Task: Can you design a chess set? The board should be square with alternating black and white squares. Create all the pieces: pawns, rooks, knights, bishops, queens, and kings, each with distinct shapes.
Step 869:
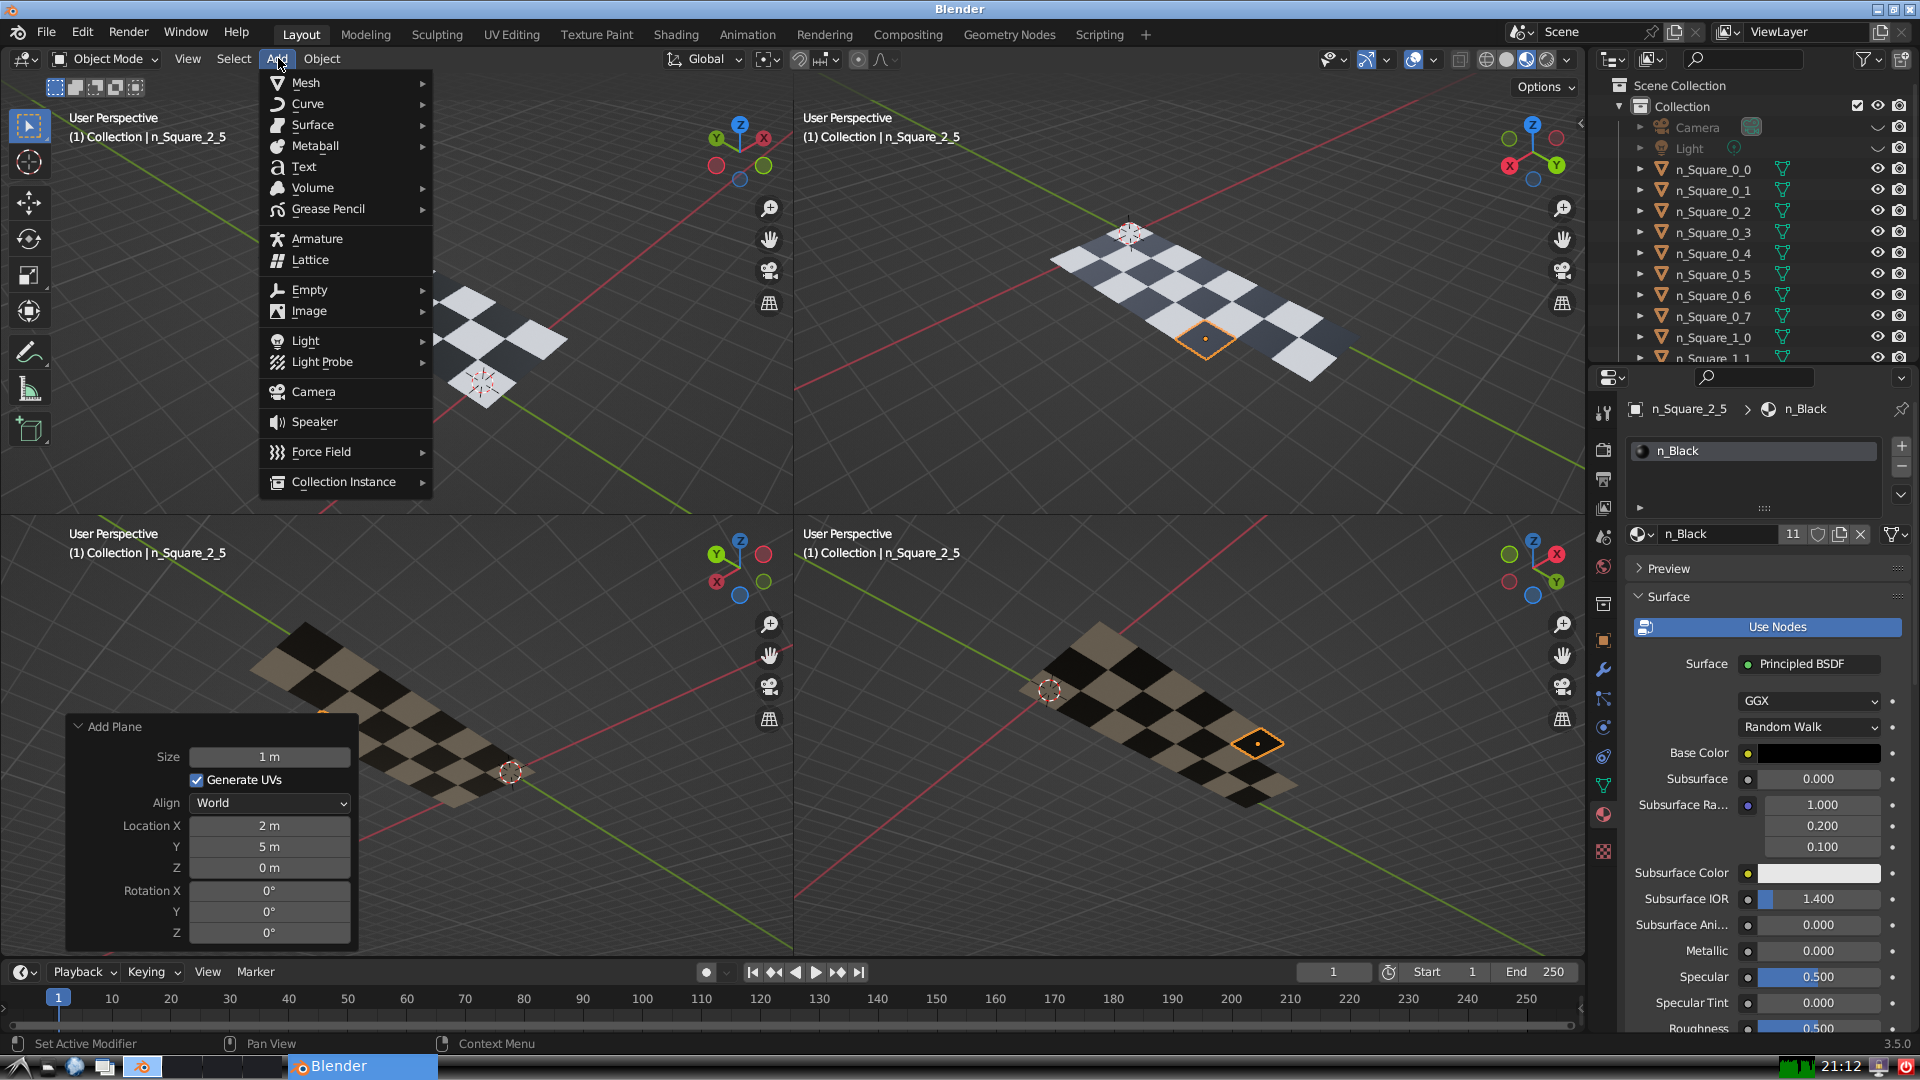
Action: {"mouse_move": [304, 82]}